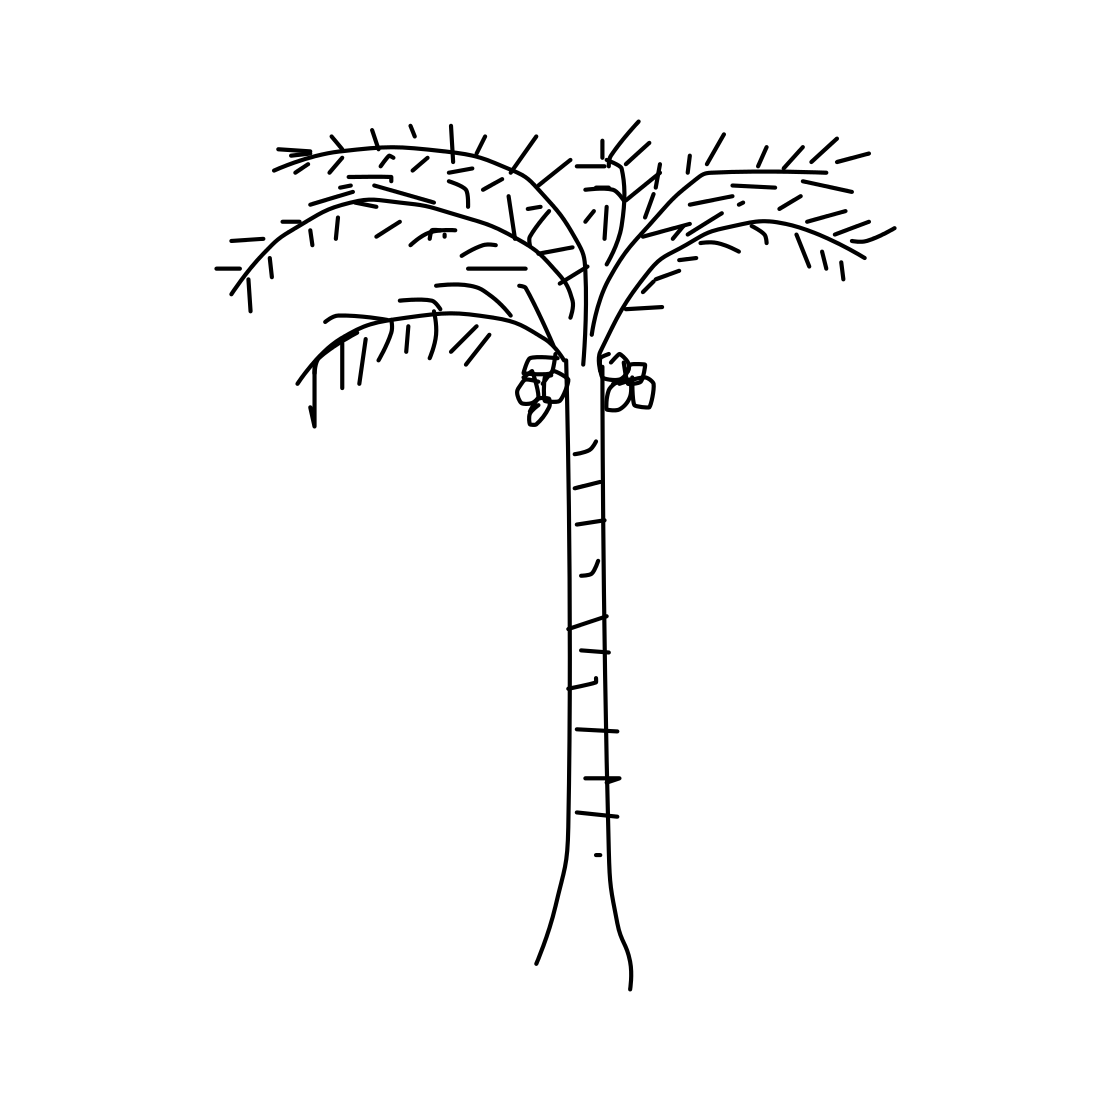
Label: palm tree